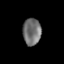
Tissue: lung
Cell type: Others
Senescence score: 0.1696
Nuclear area (px): 479
Mean DAPI intensity: 112.436